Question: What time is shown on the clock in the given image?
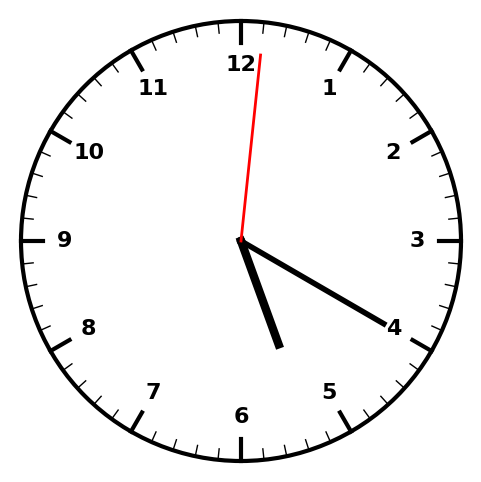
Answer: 05:20:01